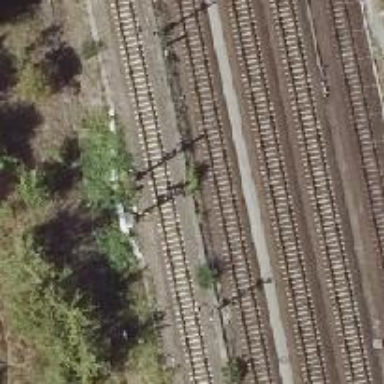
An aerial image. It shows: Railway signal.